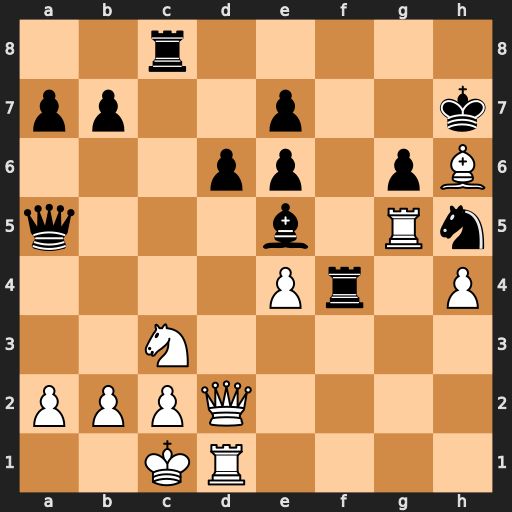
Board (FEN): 2r5/pp2p2k/3pp1pB/q3b1Rn/4Pr1P/2N5/PPPQ4/2KR4
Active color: w
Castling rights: -
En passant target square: -
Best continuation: Rxh5 gxh5 Bxf4 Bxc3 bxc3